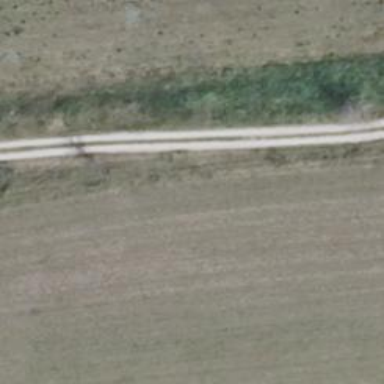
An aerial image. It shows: Gravel track with grade2 quality.